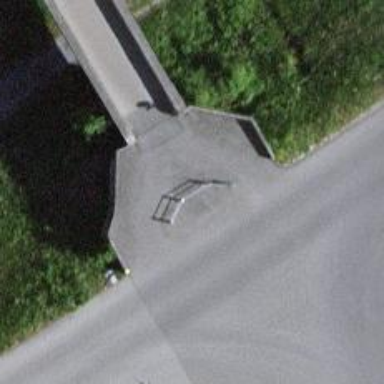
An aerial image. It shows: Cycle barrier.